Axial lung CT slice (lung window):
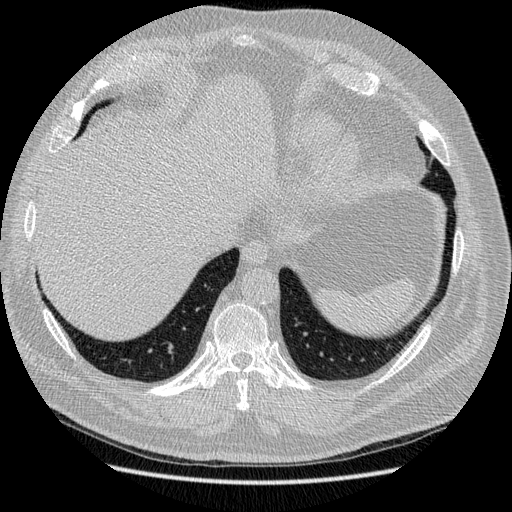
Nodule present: no